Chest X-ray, AP view. Patient: 27 years old, sex F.
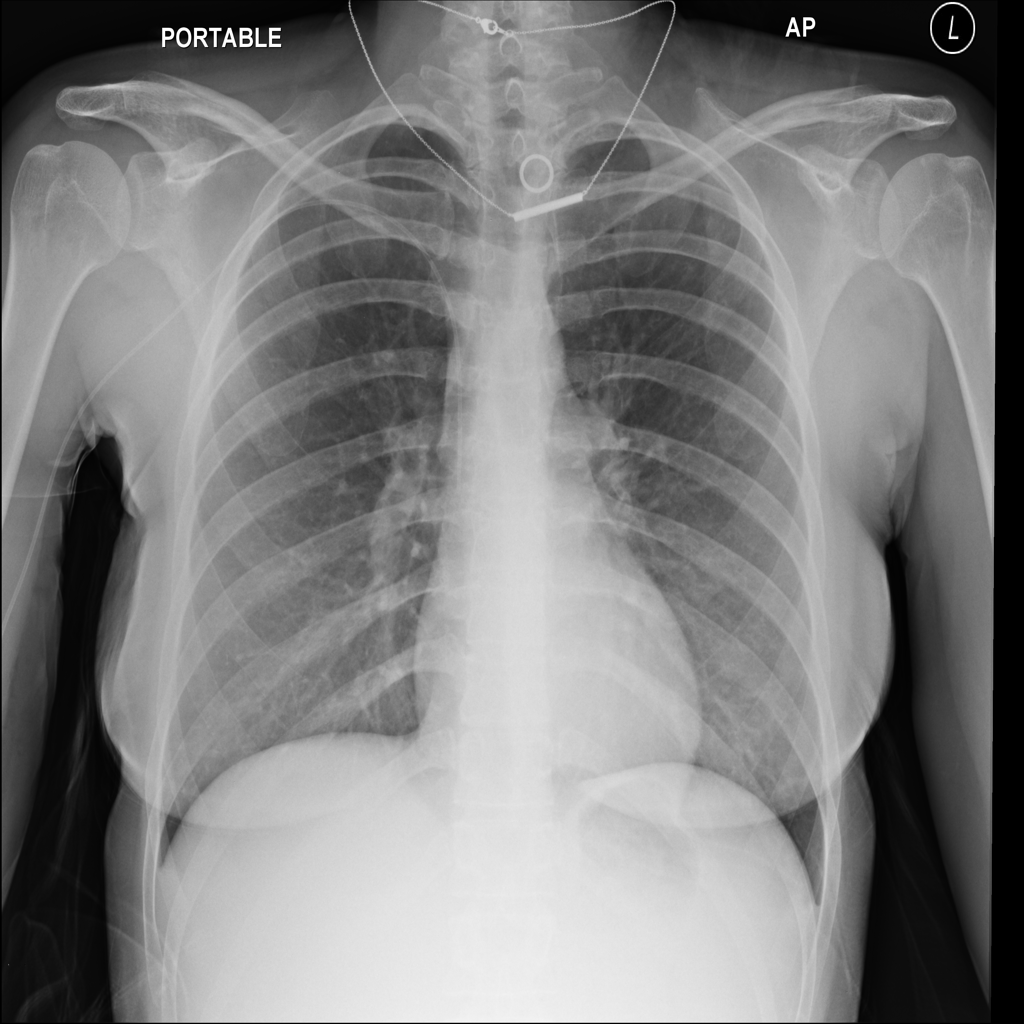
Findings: No Finding